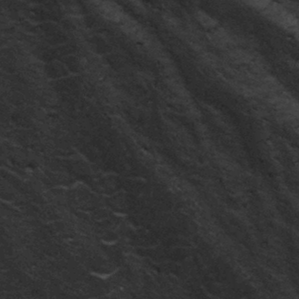
Label: frost